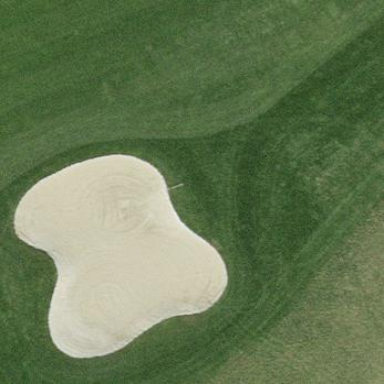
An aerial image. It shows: Golf bunker filled with sandy terrain.